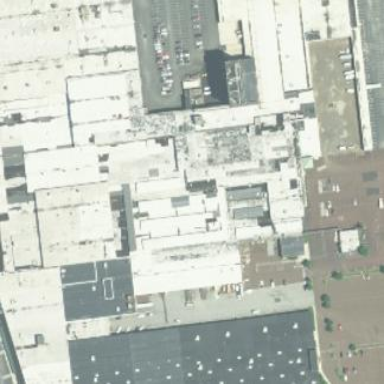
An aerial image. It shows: Historic factory.